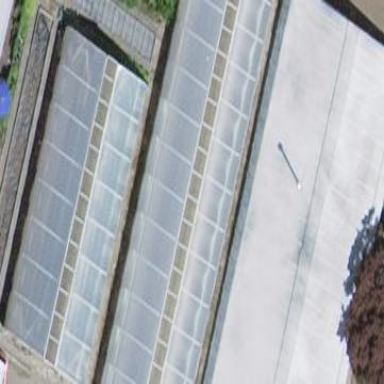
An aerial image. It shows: Greenhouse.